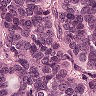
Metastatic tissue present: yes